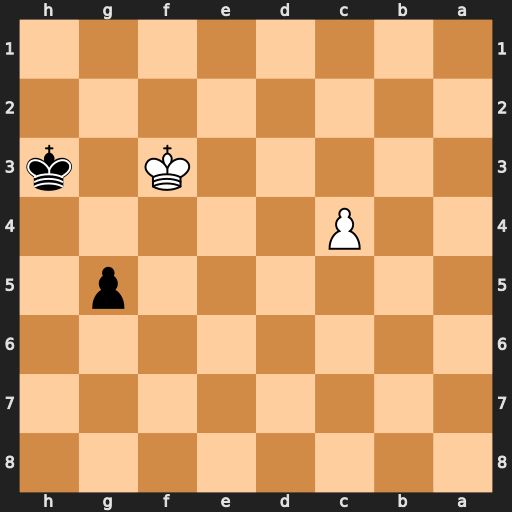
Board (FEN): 8/8/8/6p1/2P5/5K1k/8/8
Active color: b
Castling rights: -
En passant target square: -
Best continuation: g4+ Kf2 Kh2 c5 g3+ Kf3 g2